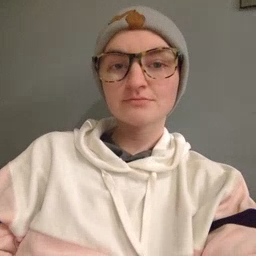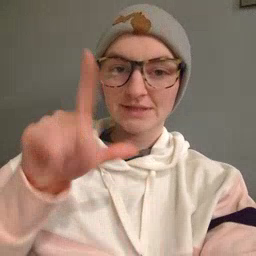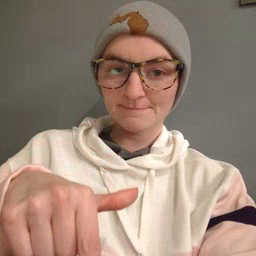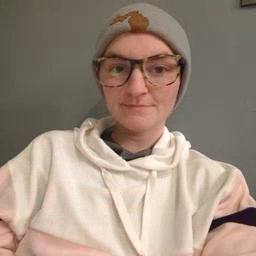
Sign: later